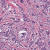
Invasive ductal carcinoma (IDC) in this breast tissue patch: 1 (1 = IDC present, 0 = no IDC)